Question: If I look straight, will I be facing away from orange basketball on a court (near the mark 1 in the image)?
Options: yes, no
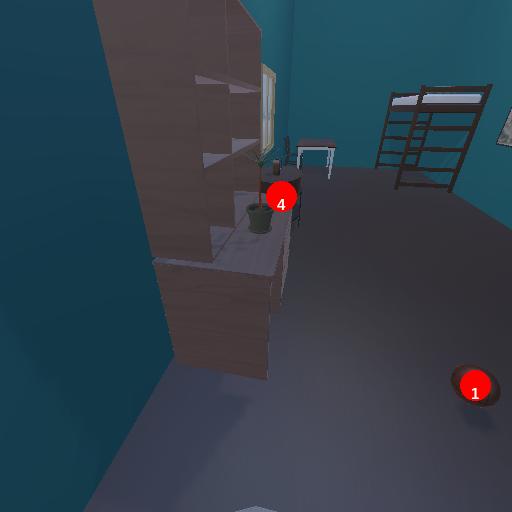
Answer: yes